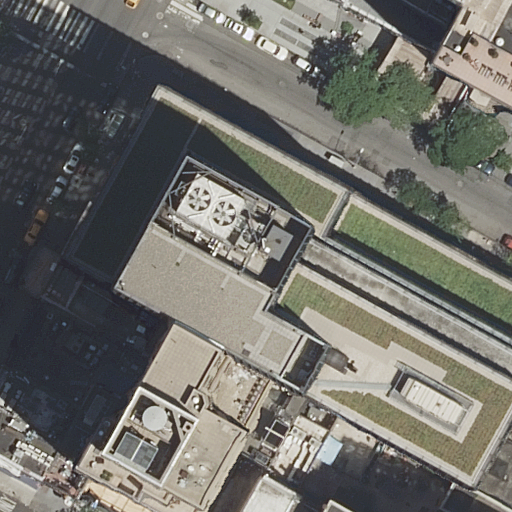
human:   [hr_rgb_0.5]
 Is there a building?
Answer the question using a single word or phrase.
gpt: yes

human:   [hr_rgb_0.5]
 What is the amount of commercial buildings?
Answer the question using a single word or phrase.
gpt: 0

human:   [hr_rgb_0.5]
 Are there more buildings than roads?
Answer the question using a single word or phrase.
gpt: yes

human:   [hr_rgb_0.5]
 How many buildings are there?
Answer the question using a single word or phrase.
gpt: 13

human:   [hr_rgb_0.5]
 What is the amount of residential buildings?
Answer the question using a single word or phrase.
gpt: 13

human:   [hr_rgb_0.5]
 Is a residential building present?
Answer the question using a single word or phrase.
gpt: yes

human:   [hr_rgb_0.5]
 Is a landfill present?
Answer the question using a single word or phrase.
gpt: no

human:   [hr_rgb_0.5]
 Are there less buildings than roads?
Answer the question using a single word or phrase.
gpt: no

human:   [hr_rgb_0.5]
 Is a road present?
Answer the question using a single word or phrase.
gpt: yes

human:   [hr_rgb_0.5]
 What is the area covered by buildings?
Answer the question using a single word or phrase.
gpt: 3774m2

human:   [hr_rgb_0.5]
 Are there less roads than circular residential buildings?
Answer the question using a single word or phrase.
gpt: no

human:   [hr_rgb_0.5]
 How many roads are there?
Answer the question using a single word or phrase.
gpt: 2

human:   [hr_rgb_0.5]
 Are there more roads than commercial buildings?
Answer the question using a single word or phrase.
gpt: yes

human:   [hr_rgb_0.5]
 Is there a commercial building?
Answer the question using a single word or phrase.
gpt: no

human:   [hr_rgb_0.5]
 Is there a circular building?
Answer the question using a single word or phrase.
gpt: no

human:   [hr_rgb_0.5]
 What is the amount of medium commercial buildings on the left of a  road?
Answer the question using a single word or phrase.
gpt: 0

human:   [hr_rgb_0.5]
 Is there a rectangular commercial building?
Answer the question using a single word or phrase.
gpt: no

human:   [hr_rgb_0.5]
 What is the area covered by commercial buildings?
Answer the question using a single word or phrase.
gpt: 0m2

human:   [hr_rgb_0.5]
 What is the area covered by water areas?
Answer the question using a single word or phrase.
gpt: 0m2

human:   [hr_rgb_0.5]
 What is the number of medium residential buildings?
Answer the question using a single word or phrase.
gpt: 7

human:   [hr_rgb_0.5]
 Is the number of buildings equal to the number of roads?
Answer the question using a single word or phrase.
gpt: no

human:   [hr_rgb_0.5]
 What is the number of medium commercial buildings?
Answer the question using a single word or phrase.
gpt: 0

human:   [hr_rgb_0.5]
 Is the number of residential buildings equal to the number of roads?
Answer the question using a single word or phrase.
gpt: no

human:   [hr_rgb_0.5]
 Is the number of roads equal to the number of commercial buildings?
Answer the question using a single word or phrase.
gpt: no

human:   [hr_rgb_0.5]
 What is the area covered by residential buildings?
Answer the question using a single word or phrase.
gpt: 3774m2

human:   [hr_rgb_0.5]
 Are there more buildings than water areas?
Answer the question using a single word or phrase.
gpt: yes

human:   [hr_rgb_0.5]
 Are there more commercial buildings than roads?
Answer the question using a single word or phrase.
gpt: no

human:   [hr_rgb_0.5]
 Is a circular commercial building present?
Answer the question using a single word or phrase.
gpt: no

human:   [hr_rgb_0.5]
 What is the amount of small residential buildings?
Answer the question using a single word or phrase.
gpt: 5

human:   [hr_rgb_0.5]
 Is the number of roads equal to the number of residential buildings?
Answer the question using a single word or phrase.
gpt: no

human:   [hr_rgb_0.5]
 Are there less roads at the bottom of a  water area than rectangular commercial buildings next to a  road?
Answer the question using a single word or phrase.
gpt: no

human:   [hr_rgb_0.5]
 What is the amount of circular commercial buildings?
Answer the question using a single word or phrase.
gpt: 0

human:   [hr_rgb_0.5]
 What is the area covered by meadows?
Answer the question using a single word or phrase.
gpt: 0m2

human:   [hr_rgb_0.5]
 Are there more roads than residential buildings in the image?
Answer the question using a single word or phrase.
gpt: no

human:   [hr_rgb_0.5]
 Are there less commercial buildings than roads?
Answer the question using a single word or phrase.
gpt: yes

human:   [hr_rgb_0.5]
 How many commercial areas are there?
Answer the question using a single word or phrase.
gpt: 0

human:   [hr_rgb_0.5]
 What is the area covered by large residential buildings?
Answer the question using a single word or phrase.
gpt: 2276m2

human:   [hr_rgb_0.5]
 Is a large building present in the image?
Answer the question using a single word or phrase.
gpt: yes

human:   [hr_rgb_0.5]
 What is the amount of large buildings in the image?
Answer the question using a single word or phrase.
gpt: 1

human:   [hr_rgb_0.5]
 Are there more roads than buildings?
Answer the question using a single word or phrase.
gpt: no

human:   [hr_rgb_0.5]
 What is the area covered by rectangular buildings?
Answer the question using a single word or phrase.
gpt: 1294m2

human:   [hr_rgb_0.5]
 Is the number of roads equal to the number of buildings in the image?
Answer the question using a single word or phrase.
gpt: no

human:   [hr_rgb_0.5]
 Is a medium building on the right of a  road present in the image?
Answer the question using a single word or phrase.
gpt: yes

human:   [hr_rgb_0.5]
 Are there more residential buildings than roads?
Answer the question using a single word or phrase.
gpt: yes

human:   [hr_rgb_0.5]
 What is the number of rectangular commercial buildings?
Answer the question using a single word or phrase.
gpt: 0

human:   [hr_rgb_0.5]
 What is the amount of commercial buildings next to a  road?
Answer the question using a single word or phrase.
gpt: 0

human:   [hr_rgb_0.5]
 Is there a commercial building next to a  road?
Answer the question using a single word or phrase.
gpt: no

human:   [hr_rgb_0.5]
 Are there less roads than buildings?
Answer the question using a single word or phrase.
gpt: yes

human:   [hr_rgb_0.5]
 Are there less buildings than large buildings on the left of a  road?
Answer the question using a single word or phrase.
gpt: no

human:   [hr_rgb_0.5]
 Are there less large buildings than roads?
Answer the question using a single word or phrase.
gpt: yes

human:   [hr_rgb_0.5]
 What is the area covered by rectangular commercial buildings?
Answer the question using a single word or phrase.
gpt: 0m2

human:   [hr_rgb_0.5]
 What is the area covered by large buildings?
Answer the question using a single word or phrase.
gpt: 2276m2

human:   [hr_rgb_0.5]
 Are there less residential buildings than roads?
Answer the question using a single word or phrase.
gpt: no

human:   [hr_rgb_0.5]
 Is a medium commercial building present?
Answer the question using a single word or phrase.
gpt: no

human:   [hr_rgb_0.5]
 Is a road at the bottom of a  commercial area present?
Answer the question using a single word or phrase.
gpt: no

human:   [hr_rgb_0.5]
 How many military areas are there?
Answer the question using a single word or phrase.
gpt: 0

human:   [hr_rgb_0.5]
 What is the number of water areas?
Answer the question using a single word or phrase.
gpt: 0

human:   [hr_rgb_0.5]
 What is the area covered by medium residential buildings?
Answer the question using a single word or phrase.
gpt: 1253m2

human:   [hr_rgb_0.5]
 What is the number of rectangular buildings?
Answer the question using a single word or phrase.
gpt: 11

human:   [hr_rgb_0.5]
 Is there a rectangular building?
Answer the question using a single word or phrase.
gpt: yes

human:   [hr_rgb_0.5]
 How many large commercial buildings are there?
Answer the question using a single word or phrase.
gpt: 0

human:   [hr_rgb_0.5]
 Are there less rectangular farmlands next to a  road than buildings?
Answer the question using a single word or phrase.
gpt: yes

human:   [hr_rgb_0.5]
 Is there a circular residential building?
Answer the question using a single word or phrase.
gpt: no

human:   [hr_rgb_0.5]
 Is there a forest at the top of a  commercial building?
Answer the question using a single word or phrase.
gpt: no